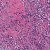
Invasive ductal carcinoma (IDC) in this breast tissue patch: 0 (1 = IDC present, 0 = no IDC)